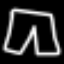
Label: pants